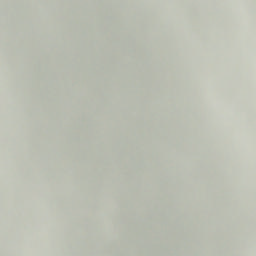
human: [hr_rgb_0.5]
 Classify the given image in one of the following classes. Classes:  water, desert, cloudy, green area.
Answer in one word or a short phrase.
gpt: cloudy